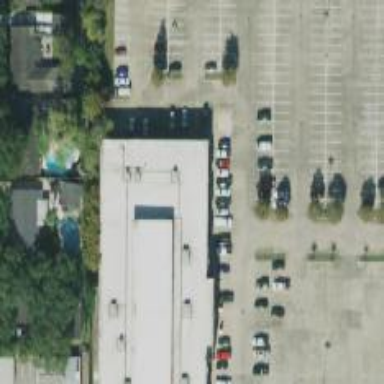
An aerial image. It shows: Parking space.